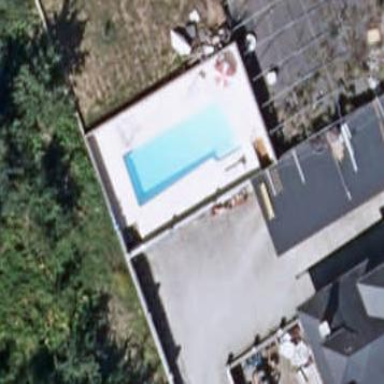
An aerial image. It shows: Swimming pool located in leisure land.